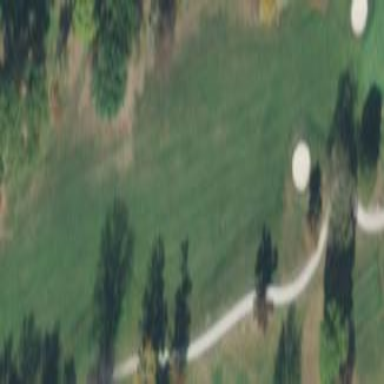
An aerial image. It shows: Golf fairway surrounded by grass.